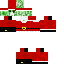
A male human skin with medium skin, wearing brown long hair dressed in a red suit and red pants, featuring a closed mouth.